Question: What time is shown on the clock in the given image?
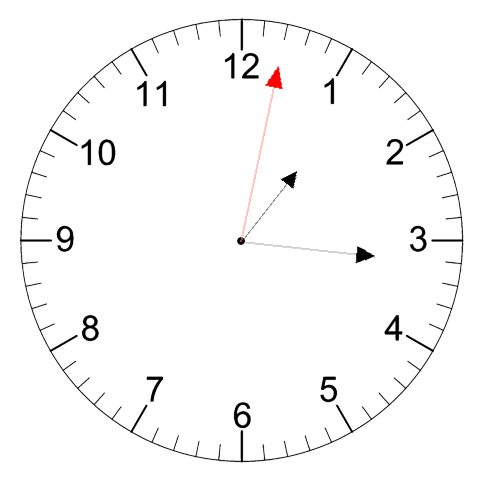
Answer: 01:16:02